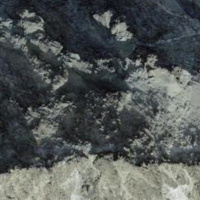
EUNIS habitat code: 48
Species observed at this site:
Saxifraga bryoides